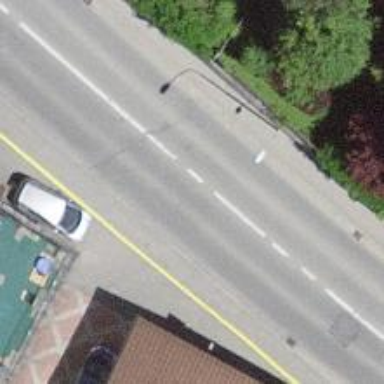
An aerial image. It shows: Zebra crossing on the road.